Question: How can I add margin top to rows in tableView? Now I have:

Can I add space between rows?
My code is:
'''
func tableView(tableView: UITableView, cellForRowAtIndexPath indexPath: NSIndexPath) -> UITableViewCell {
let cell = tableView.dequeueReusableCellWithIdentifier("Cell", forIndexPath: indexPath) as! UITableViewCell
cell.imageView?.contentMode = .ScaleAspectFit
cell.imageView?.clipsToBounds = true
cell.imageView?.image = UIImage(data: data!)
cell.textLabel?.text = postTitle[indexPath.row]
cell.imageView?.layer.cornerRadius = 39
cell.imageView?.layer.masksToBounds = true;
return cell
}
'''
I did try this line of code, but nothing:
'''
cell.imageView.frame = CGRectOffset(cell.frame, 10, 10);
'''
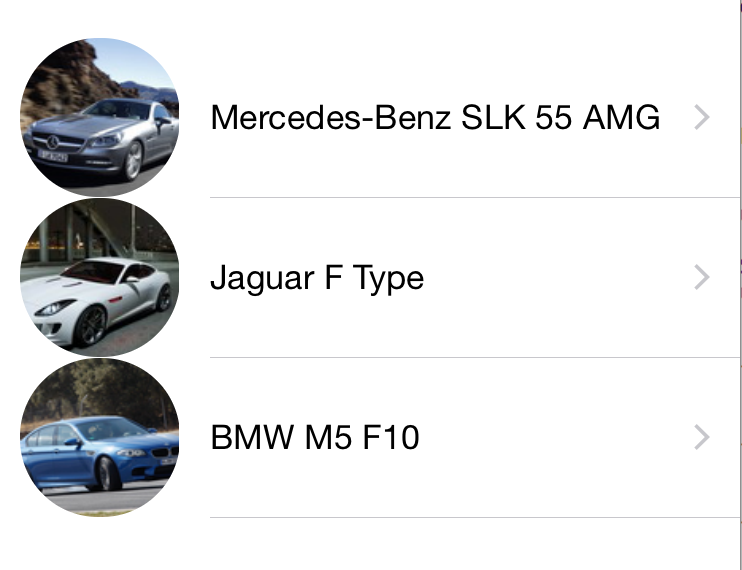
Answer: try this code for spacing between cells:
'''
func tableView(tableView: UITableView, heightForHeaderInSection section: Int) -> CGFloat {
return 10; // space b/w cells
}
func numberOfSectionsInTableView(tableView: UITableView) -> Int {
return postTitle.count // count of items
}
func tableView(tableView: UITableView, viewForHeaderInSection section: Int) -> UIView? {
let header = UIView()
let imageName = "Divider.png"
let image = UIImage(named: imageName)
let imageView = UIImageView(image: image!)
imageView.frame = CGRect(x: 0, y: 0, width: self.view.bounds.size.width, height: 1)
header.addSubview(imageView)
header.backgroundColor = UIColor.clearColor()
return header
}
func tableView(tableView: UITableView, numberOfRowsInSection section: Int) -> Int {
return 1
}
'''
<URL> is divider image for you.